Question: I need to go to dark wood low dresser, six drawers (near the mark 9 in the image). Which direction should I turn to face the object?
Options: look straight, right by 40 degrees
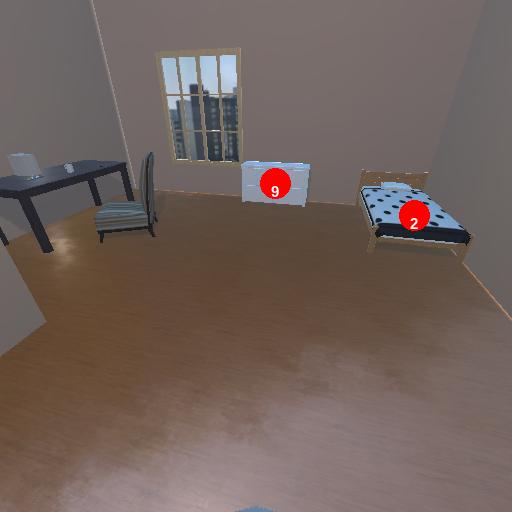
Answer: look straight